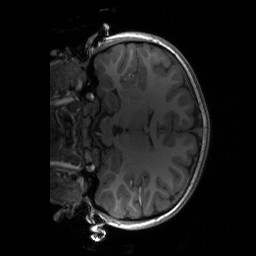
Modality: T1w
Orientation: coronal
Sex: female
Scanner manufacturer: siemens
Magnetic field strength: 3 T
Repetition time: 1.9 s
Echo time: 0.00243 s